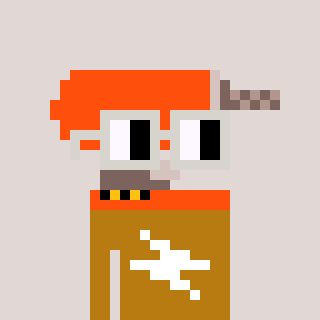
a pixel art character with square light gray glasses, a drill-shaped head and a gold-colored body on a warm background